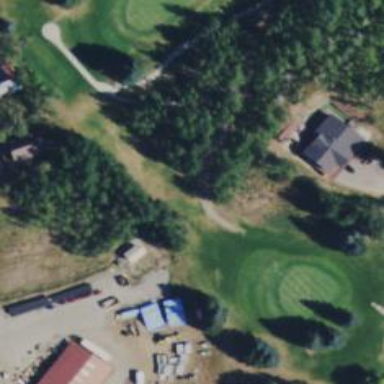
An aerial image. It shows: Golf cartpath that is also road path.